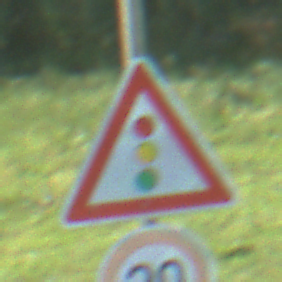
Verkehrszeichen: Lichtzeichenanlage
Zusatzzeichen unten: Geschwindigkeit20
Umgebung: Outdoor, Nature
Tageszeit: MorningAfternoon
Wetter: Clear
Licht: Natural
Jahreszeit: NotSpecified
Kontrast: HighContrast